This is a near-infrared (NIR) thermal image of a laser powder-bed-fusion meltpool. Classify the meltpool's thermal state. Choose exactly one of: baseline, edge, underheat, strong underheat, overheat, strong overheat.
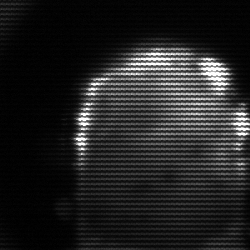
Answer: baseline